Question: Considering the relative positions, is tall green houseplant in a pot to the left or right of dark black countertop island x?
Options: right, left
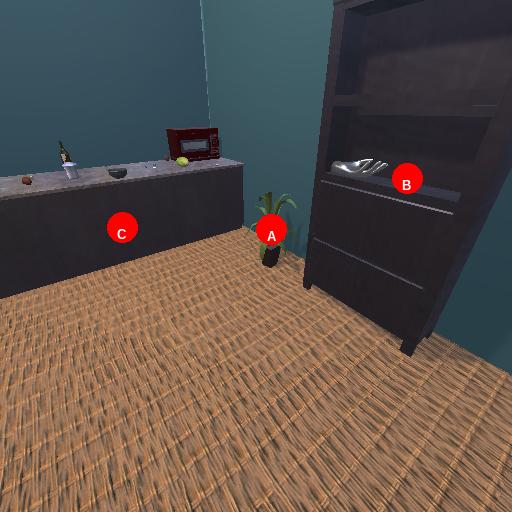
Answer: right